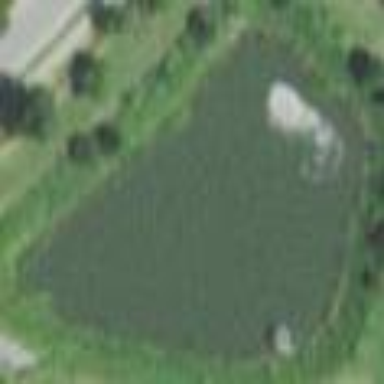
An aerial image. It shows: Storm Water Management Pond with natural water.